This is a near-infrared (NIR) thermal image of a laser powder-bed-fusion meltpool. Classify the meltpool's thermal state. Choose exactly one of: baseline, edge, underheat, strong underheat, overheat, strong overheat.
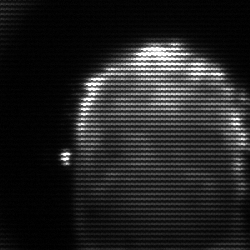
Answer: baseline